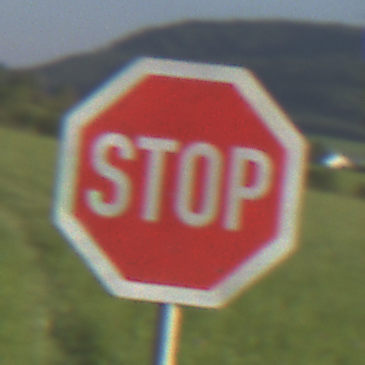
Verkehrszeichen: Stop
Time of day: MorningAfternoon
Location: Outdoor (Nature)
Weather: PartlyCloudy
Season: NotSpecified
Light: Natural